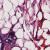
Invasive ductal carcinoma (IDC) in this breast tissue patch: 0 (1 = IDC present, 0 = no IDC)